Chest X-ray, PA view. Patient: 18 years old, sex F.
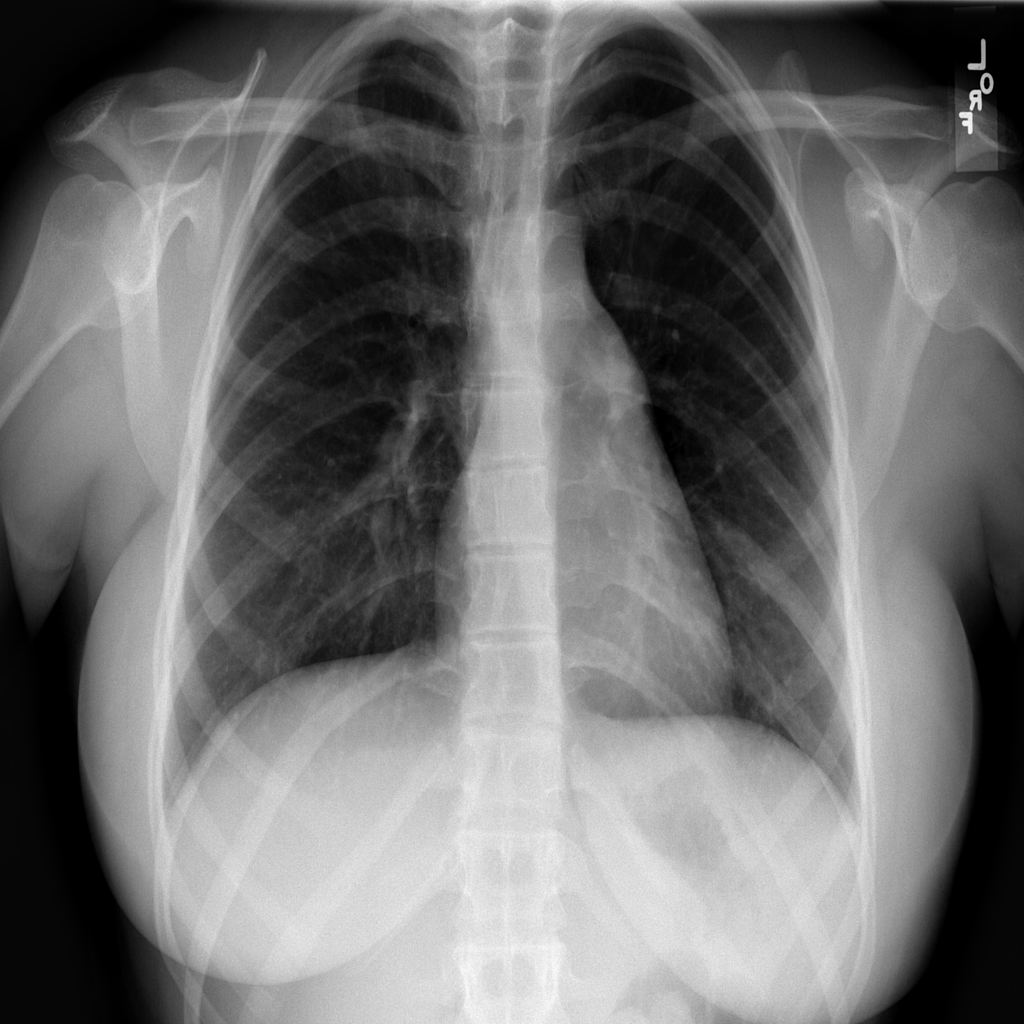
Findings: No Finding